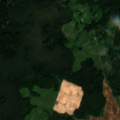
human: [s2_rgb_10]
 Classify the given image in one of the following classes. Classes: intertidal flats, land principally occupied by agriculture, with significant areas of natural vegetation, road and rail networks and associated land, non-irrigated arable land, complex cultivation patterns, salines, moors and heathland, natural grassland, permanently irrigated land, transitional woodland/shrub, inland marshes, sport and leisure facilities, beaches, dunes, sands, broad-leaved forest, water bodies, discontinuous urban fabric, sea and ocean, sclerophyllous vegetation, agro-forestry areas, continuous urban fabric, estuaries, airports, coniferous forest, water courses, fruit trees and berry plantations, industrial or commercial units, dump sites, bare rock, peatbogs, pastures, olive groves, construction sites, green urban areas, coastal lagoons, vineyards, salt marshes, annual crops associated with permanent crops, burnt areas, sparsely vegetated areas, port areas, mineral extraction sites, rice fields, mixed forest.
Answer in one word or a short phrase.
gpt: non-irrigated arable land, pastures, complex cultivation patterns, coniferous forest, mixed forest, peatbogs